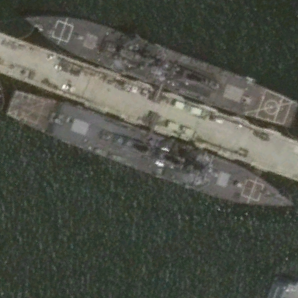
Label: destroyer